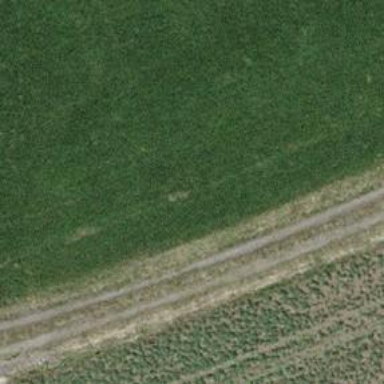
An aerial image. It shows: Gravel track with grade4 tracktype.